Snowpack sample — Loveland Pass, Silver Plume, Colorado, USA (1/12/25, 11:40 AM MST)
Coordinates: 39.66, -105.88
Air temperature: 7 °F
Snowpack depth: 140 cm
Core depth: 10 cm
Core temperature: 41 °F
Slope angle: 11°, slope face: 30°
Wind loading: high
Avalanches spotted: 2
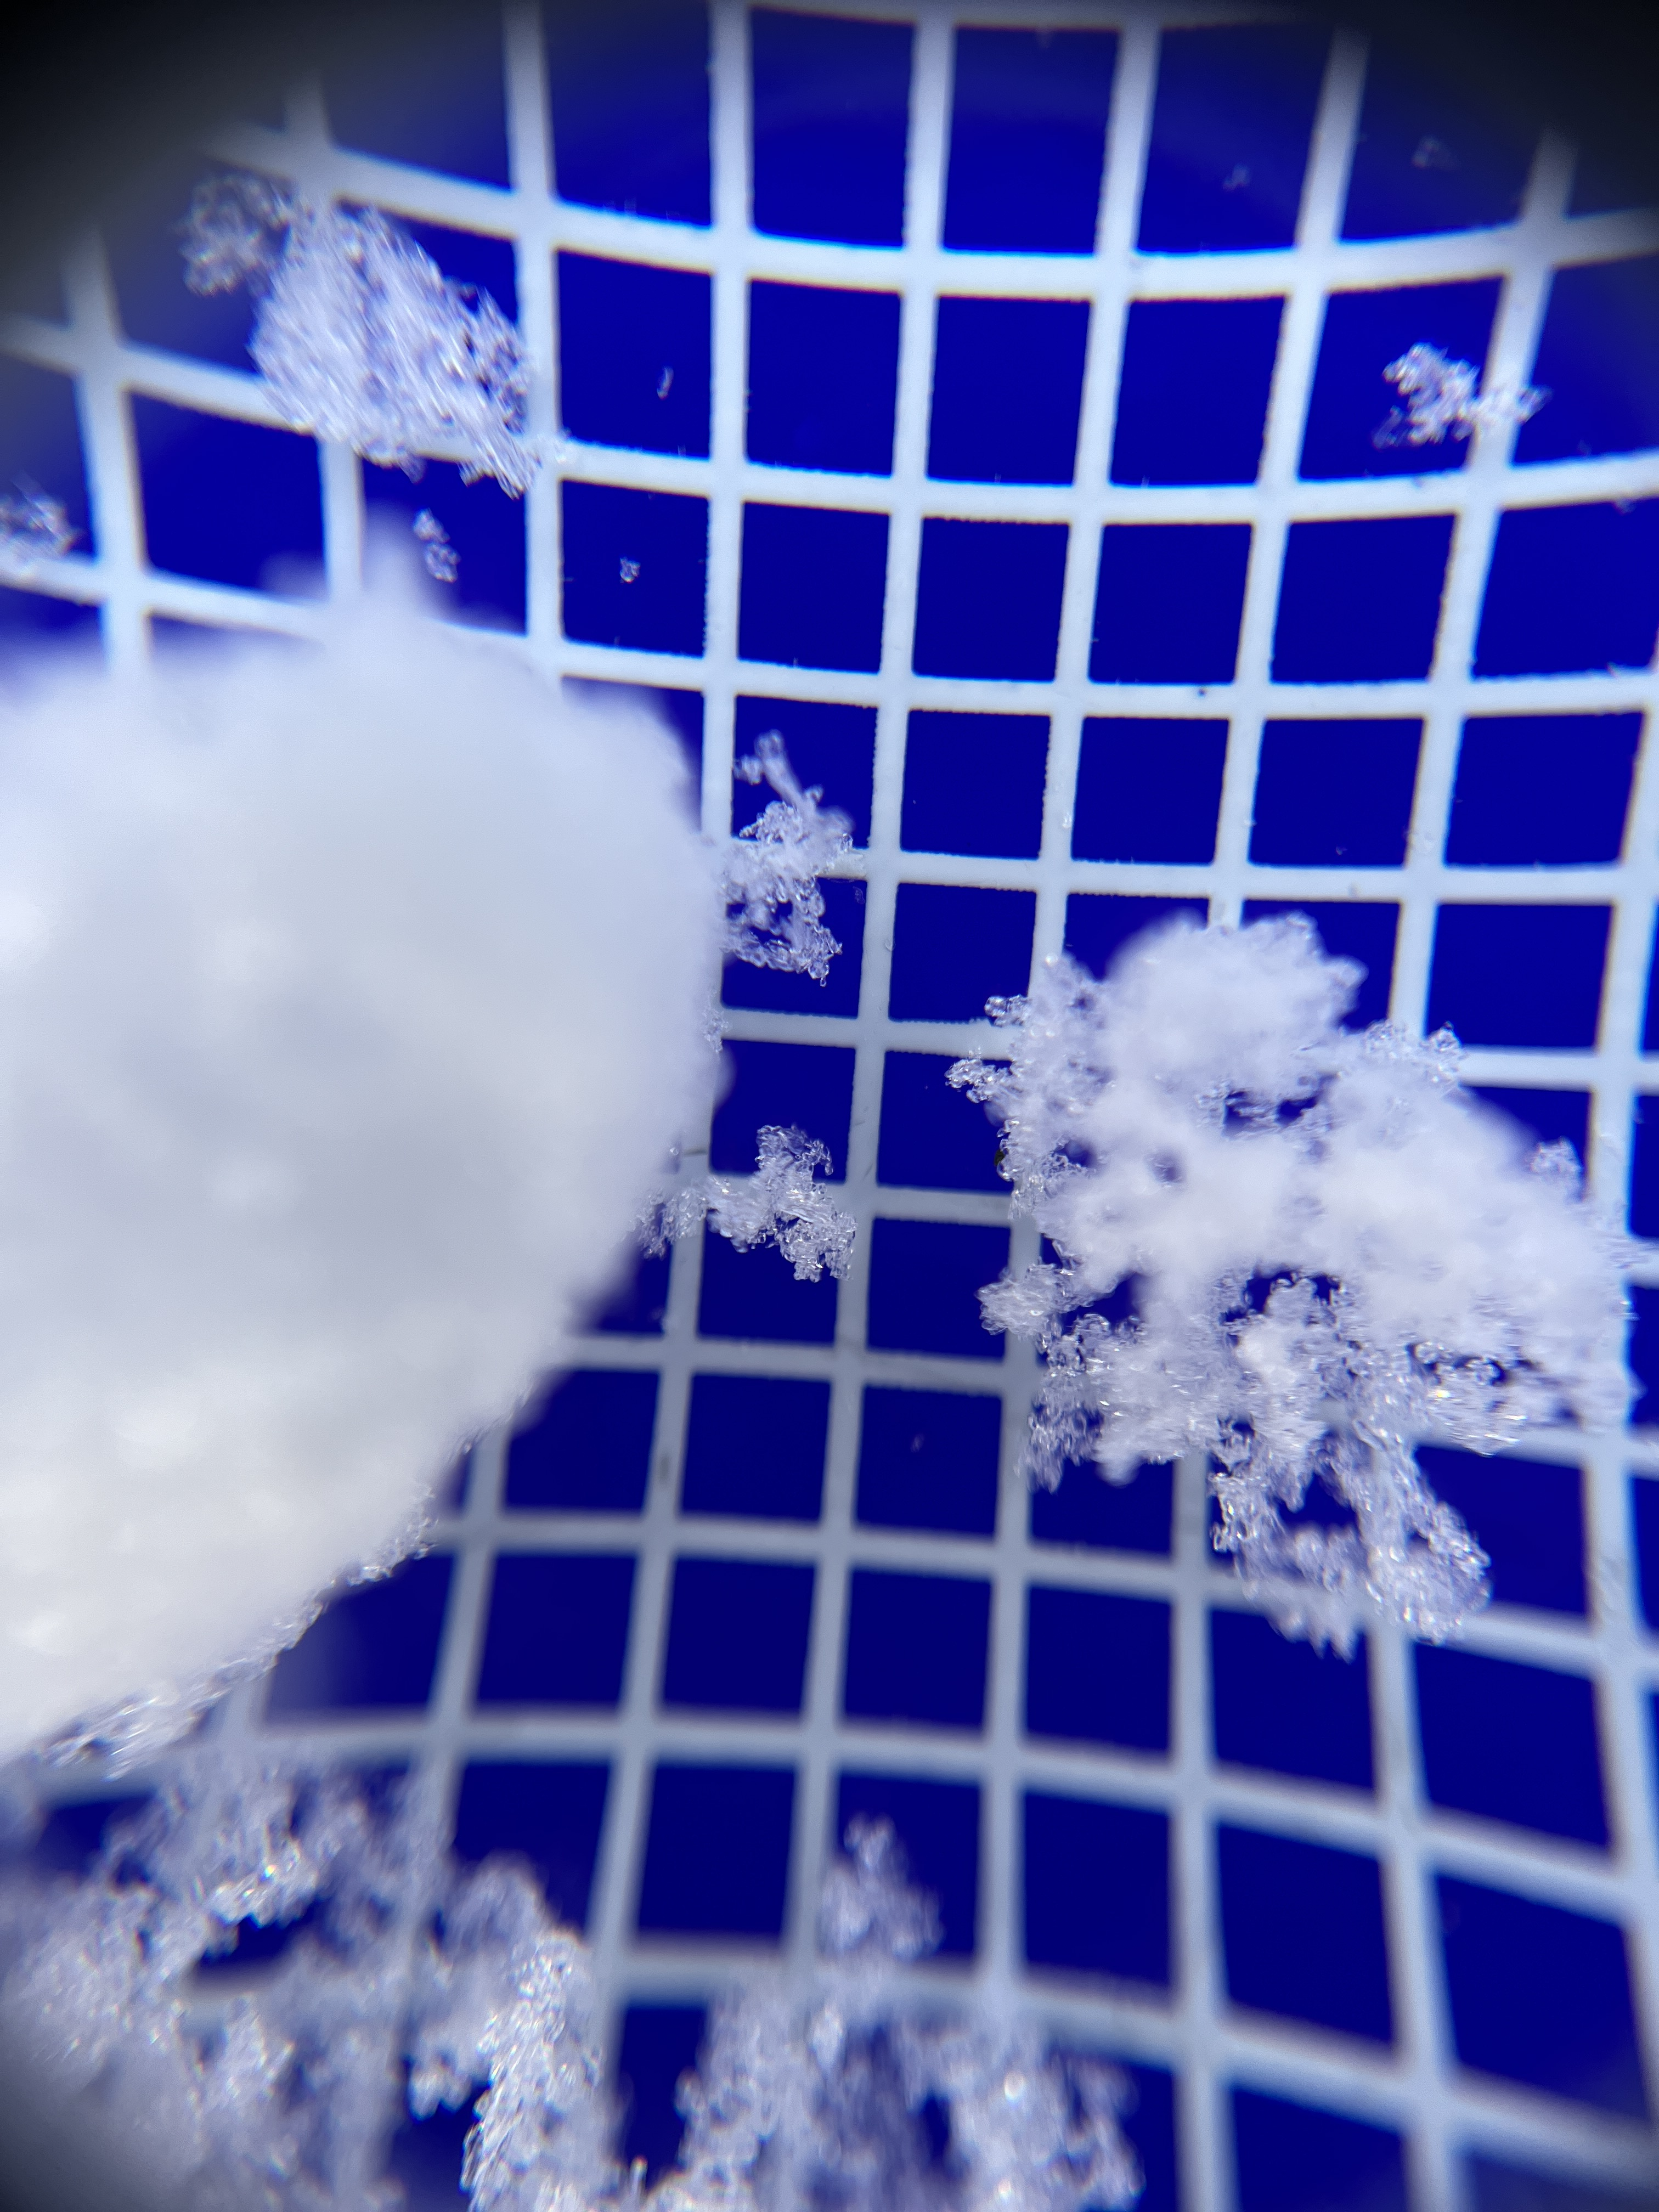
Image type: magnified_profile
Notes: Pilot using slightly modified coring method that took too large segment for snow profile picturing, advised not to use in higher level models. Two avalanche on south face nearby, partially cloudy with light snow in the last 24 hours. Lots of wind loading on eastern features.